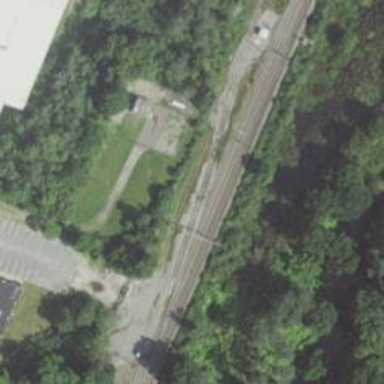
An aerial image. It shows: Railway siding for service.